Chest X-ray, PA view. Patient: 62 years old, sex M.
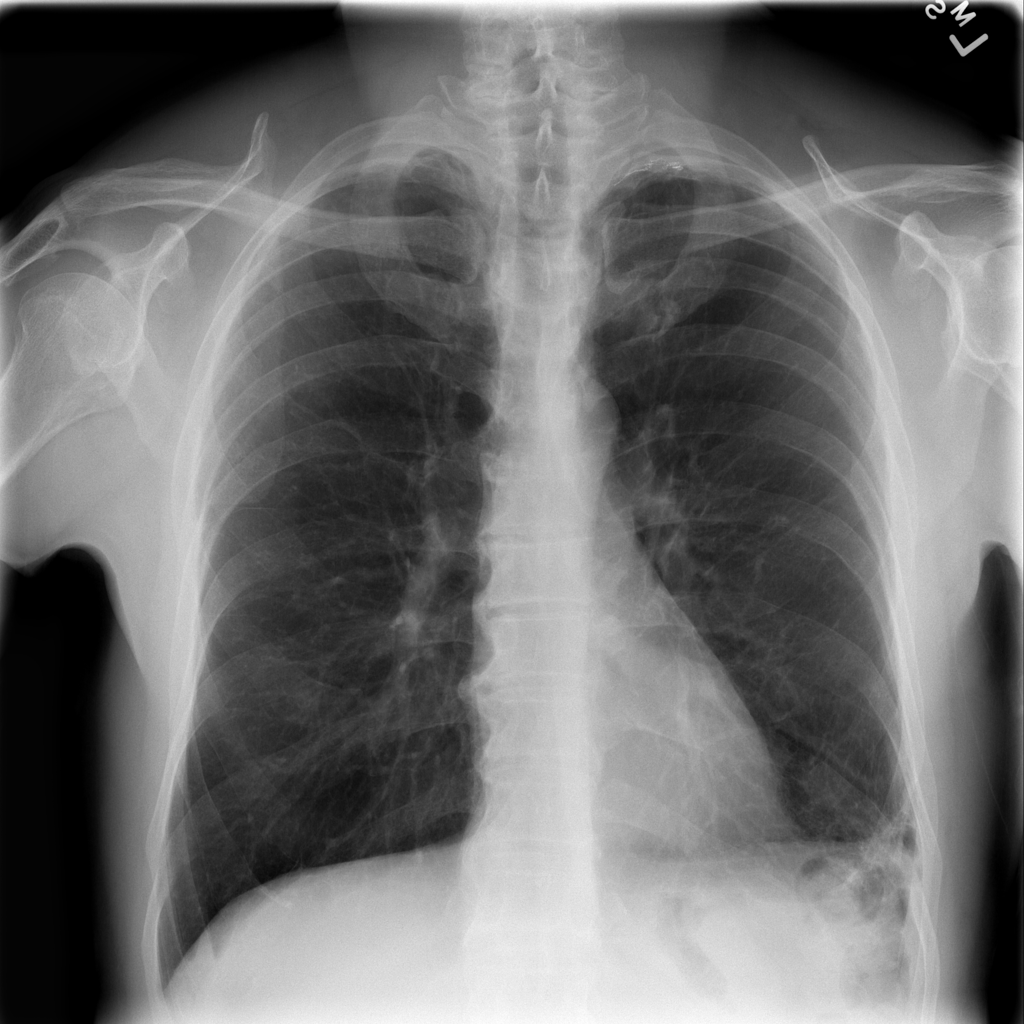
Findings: Atelectasis